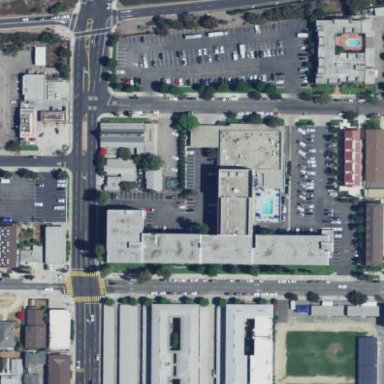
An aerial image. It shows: Parking area with asphalt surface.